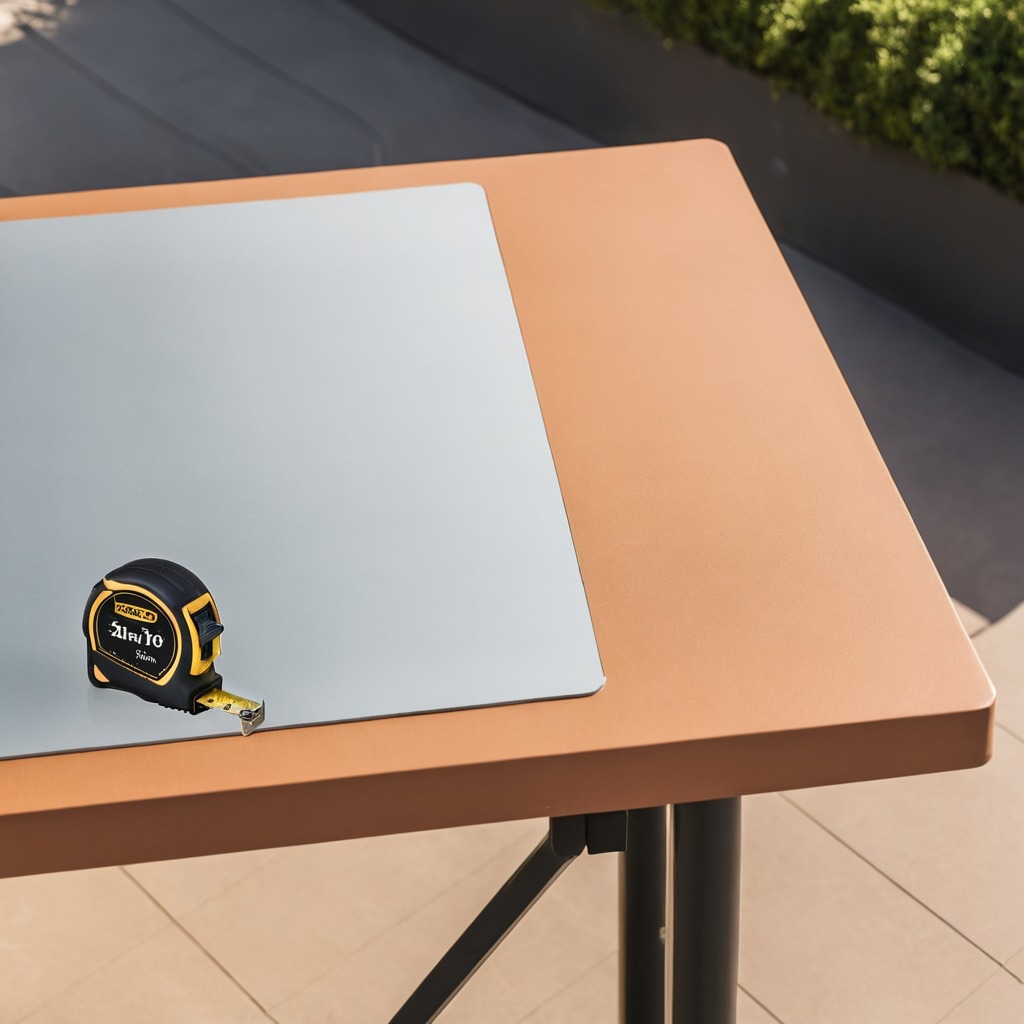
A measuring tape is lying on the table.